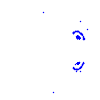
Particle: pion